Question: I have a ASP Net project of the type Windows Service.
When I build that project an exe file is generated.
Now I also have another project os the type Web Service, that uses classes from the previous Windows Service project.
When I build the Web Service, on it's bin/debug folder, the Windows Service exe is there, instead of a DLL.
This way, when I deploy the Web Service on ISS, I get an exception when the part of the code that instatiates a class on the Windows Service project is executed.
The only whay I found to solve this issue, is to make the output type of the Windows Service to DLL instead of EXE, and the Web Service runs correctly.
But, of course, when I try to install the Windows Service, I get this error:

Can I even do this?
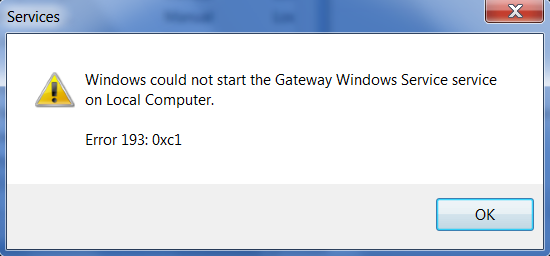
Answer: Windows Services and web services are different project types. You cannot run the same executable. You have to options:
1. Either you put the common code into a class library and create a project for the windows service and one for the webservice
2. You create to build targets.
Option 1 seems to be easier for me